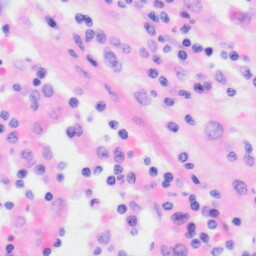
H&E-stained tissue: Kidney